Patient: sex M, age 47
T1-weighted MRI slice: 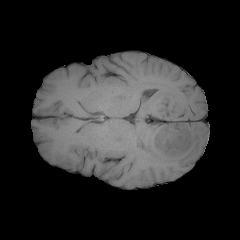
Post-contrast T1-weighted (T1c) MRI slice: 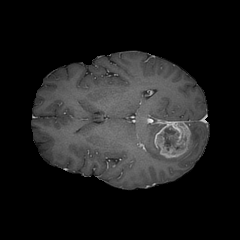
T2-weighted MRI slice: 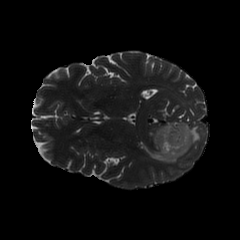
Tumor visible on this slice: yes
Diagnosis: Glioblastoma, IDH-wildtype
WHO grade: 4